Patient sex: F
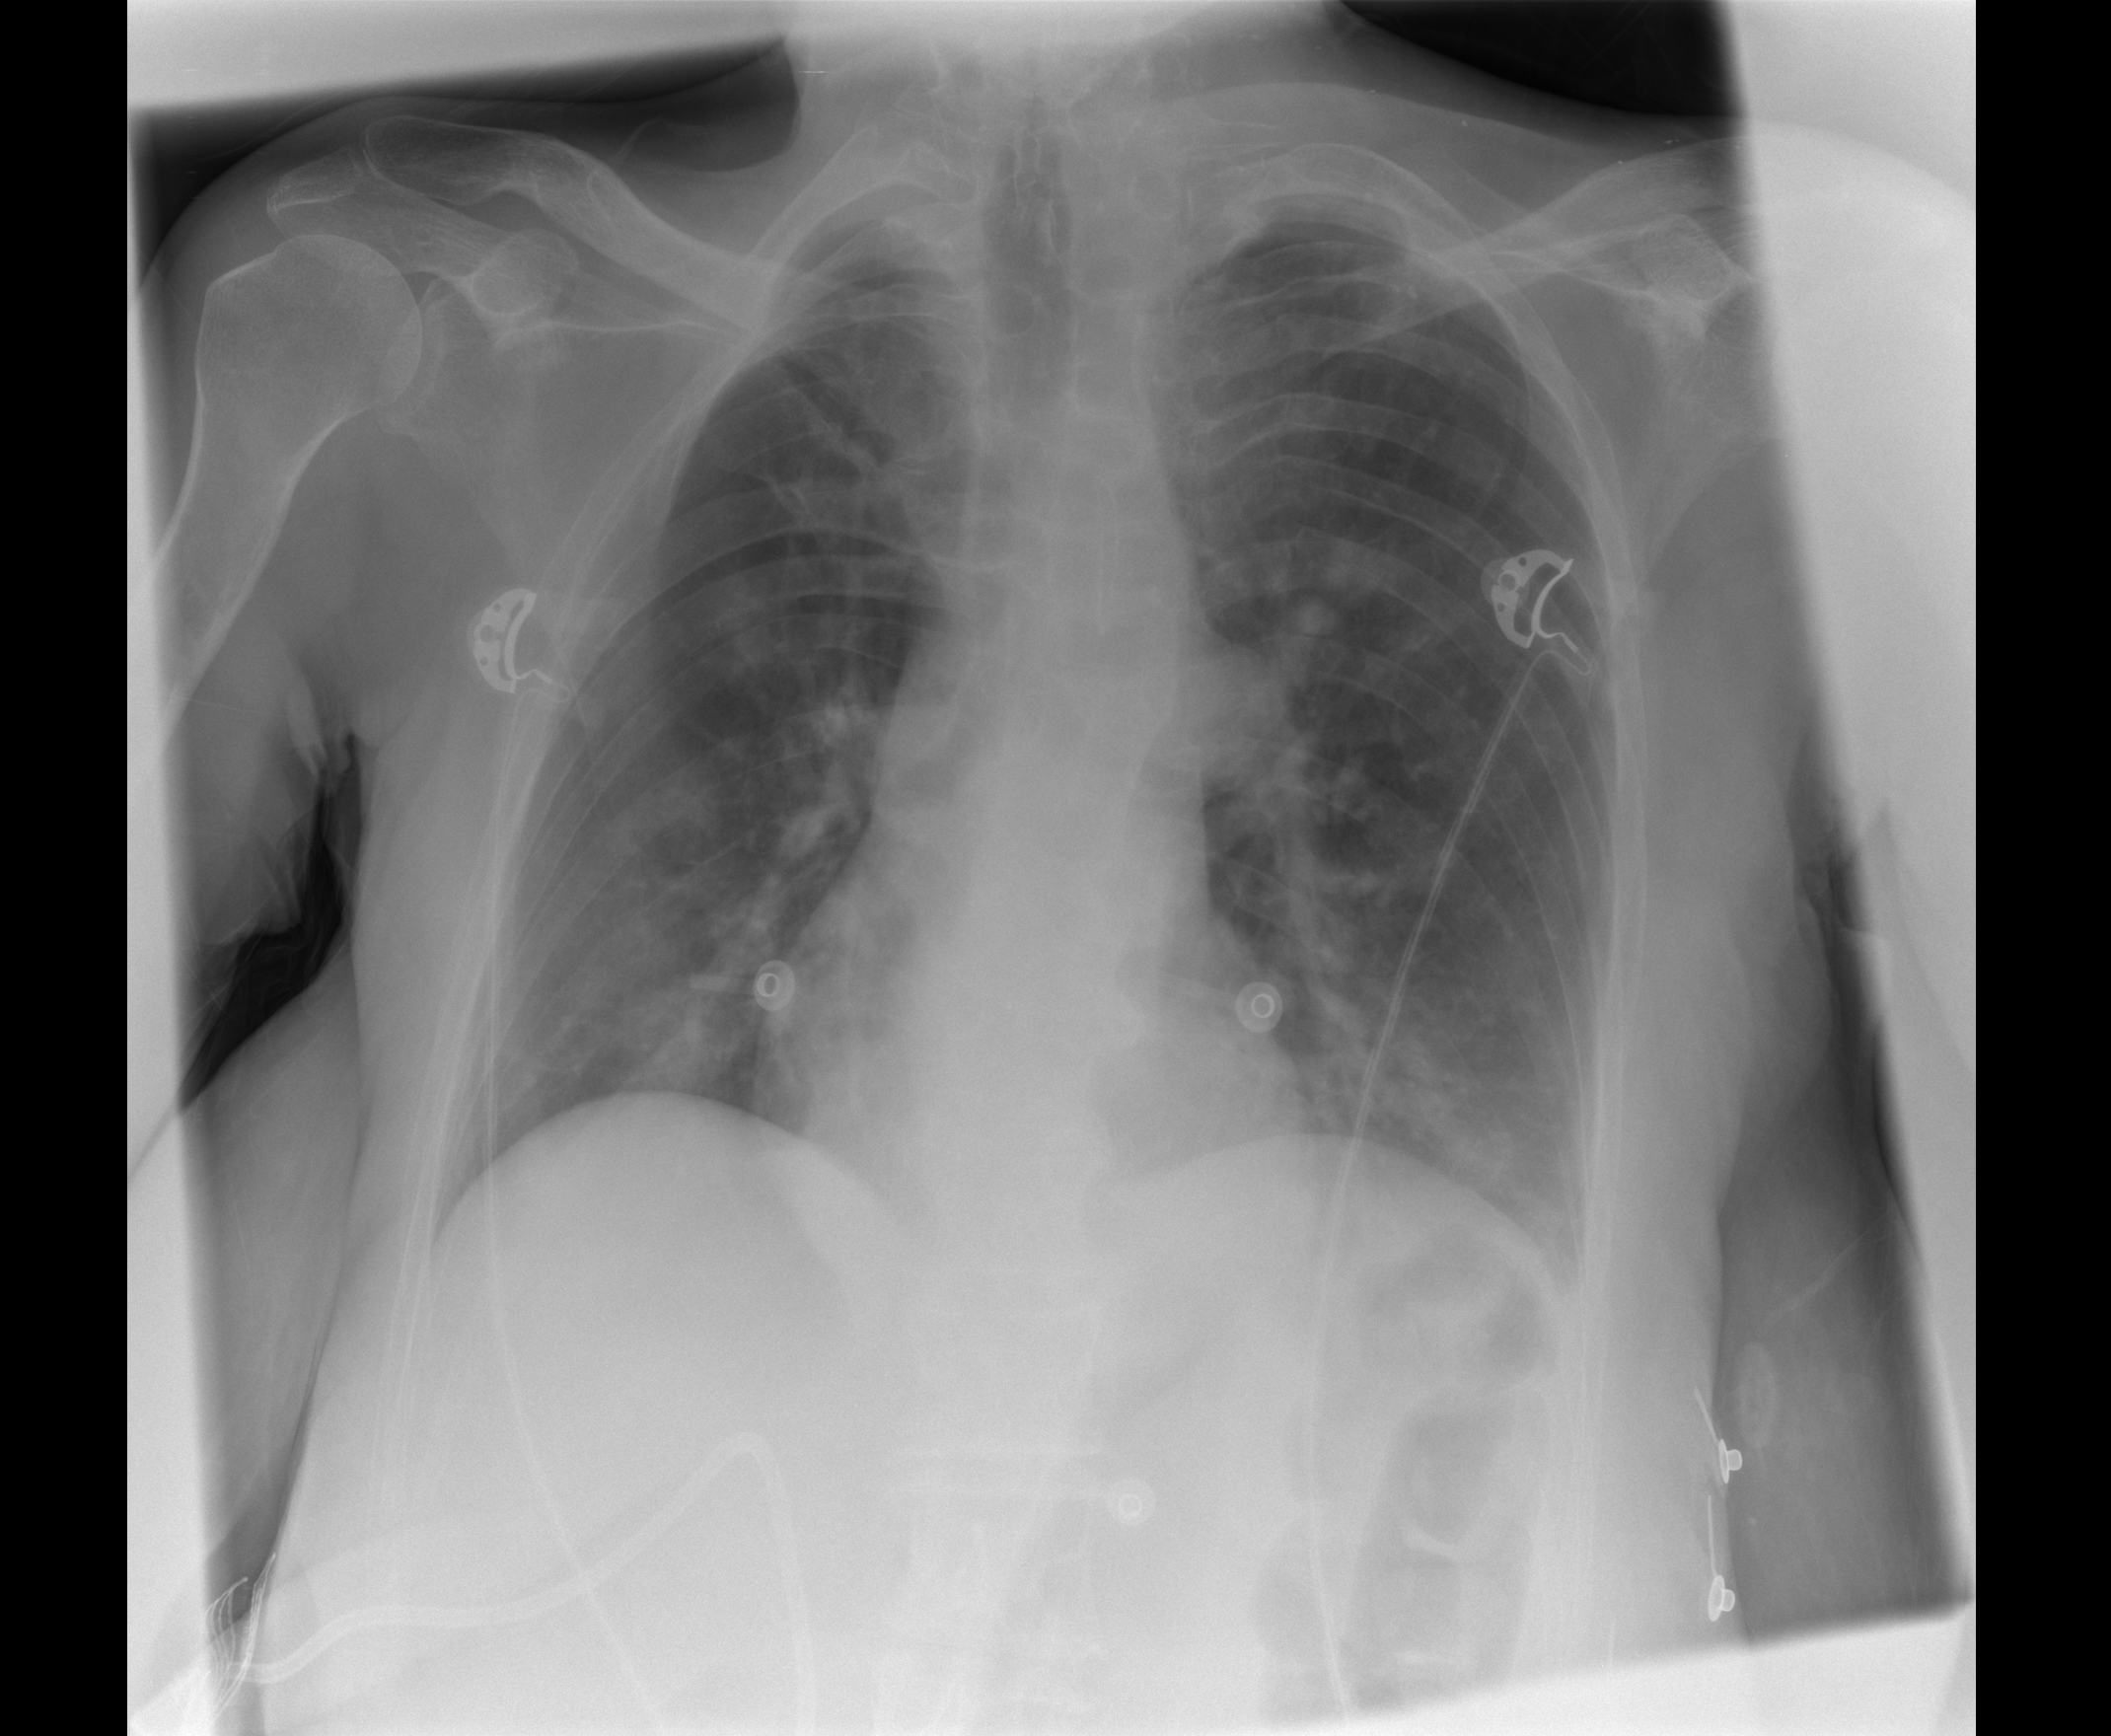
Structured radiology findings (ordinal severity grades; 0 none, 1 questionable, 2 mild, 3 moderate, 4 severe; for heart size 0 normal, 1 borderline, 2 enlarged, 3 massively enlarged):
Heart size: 0
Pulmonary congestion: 0
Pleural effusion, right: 0
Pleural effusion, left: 0
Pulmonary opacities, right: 2
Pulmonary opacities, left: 2
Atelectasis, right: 0
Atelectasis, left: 0